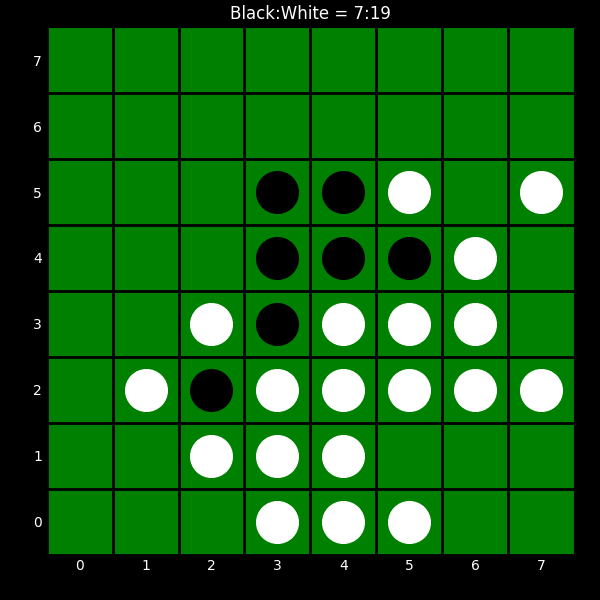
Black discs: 7
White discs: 19